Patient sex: M
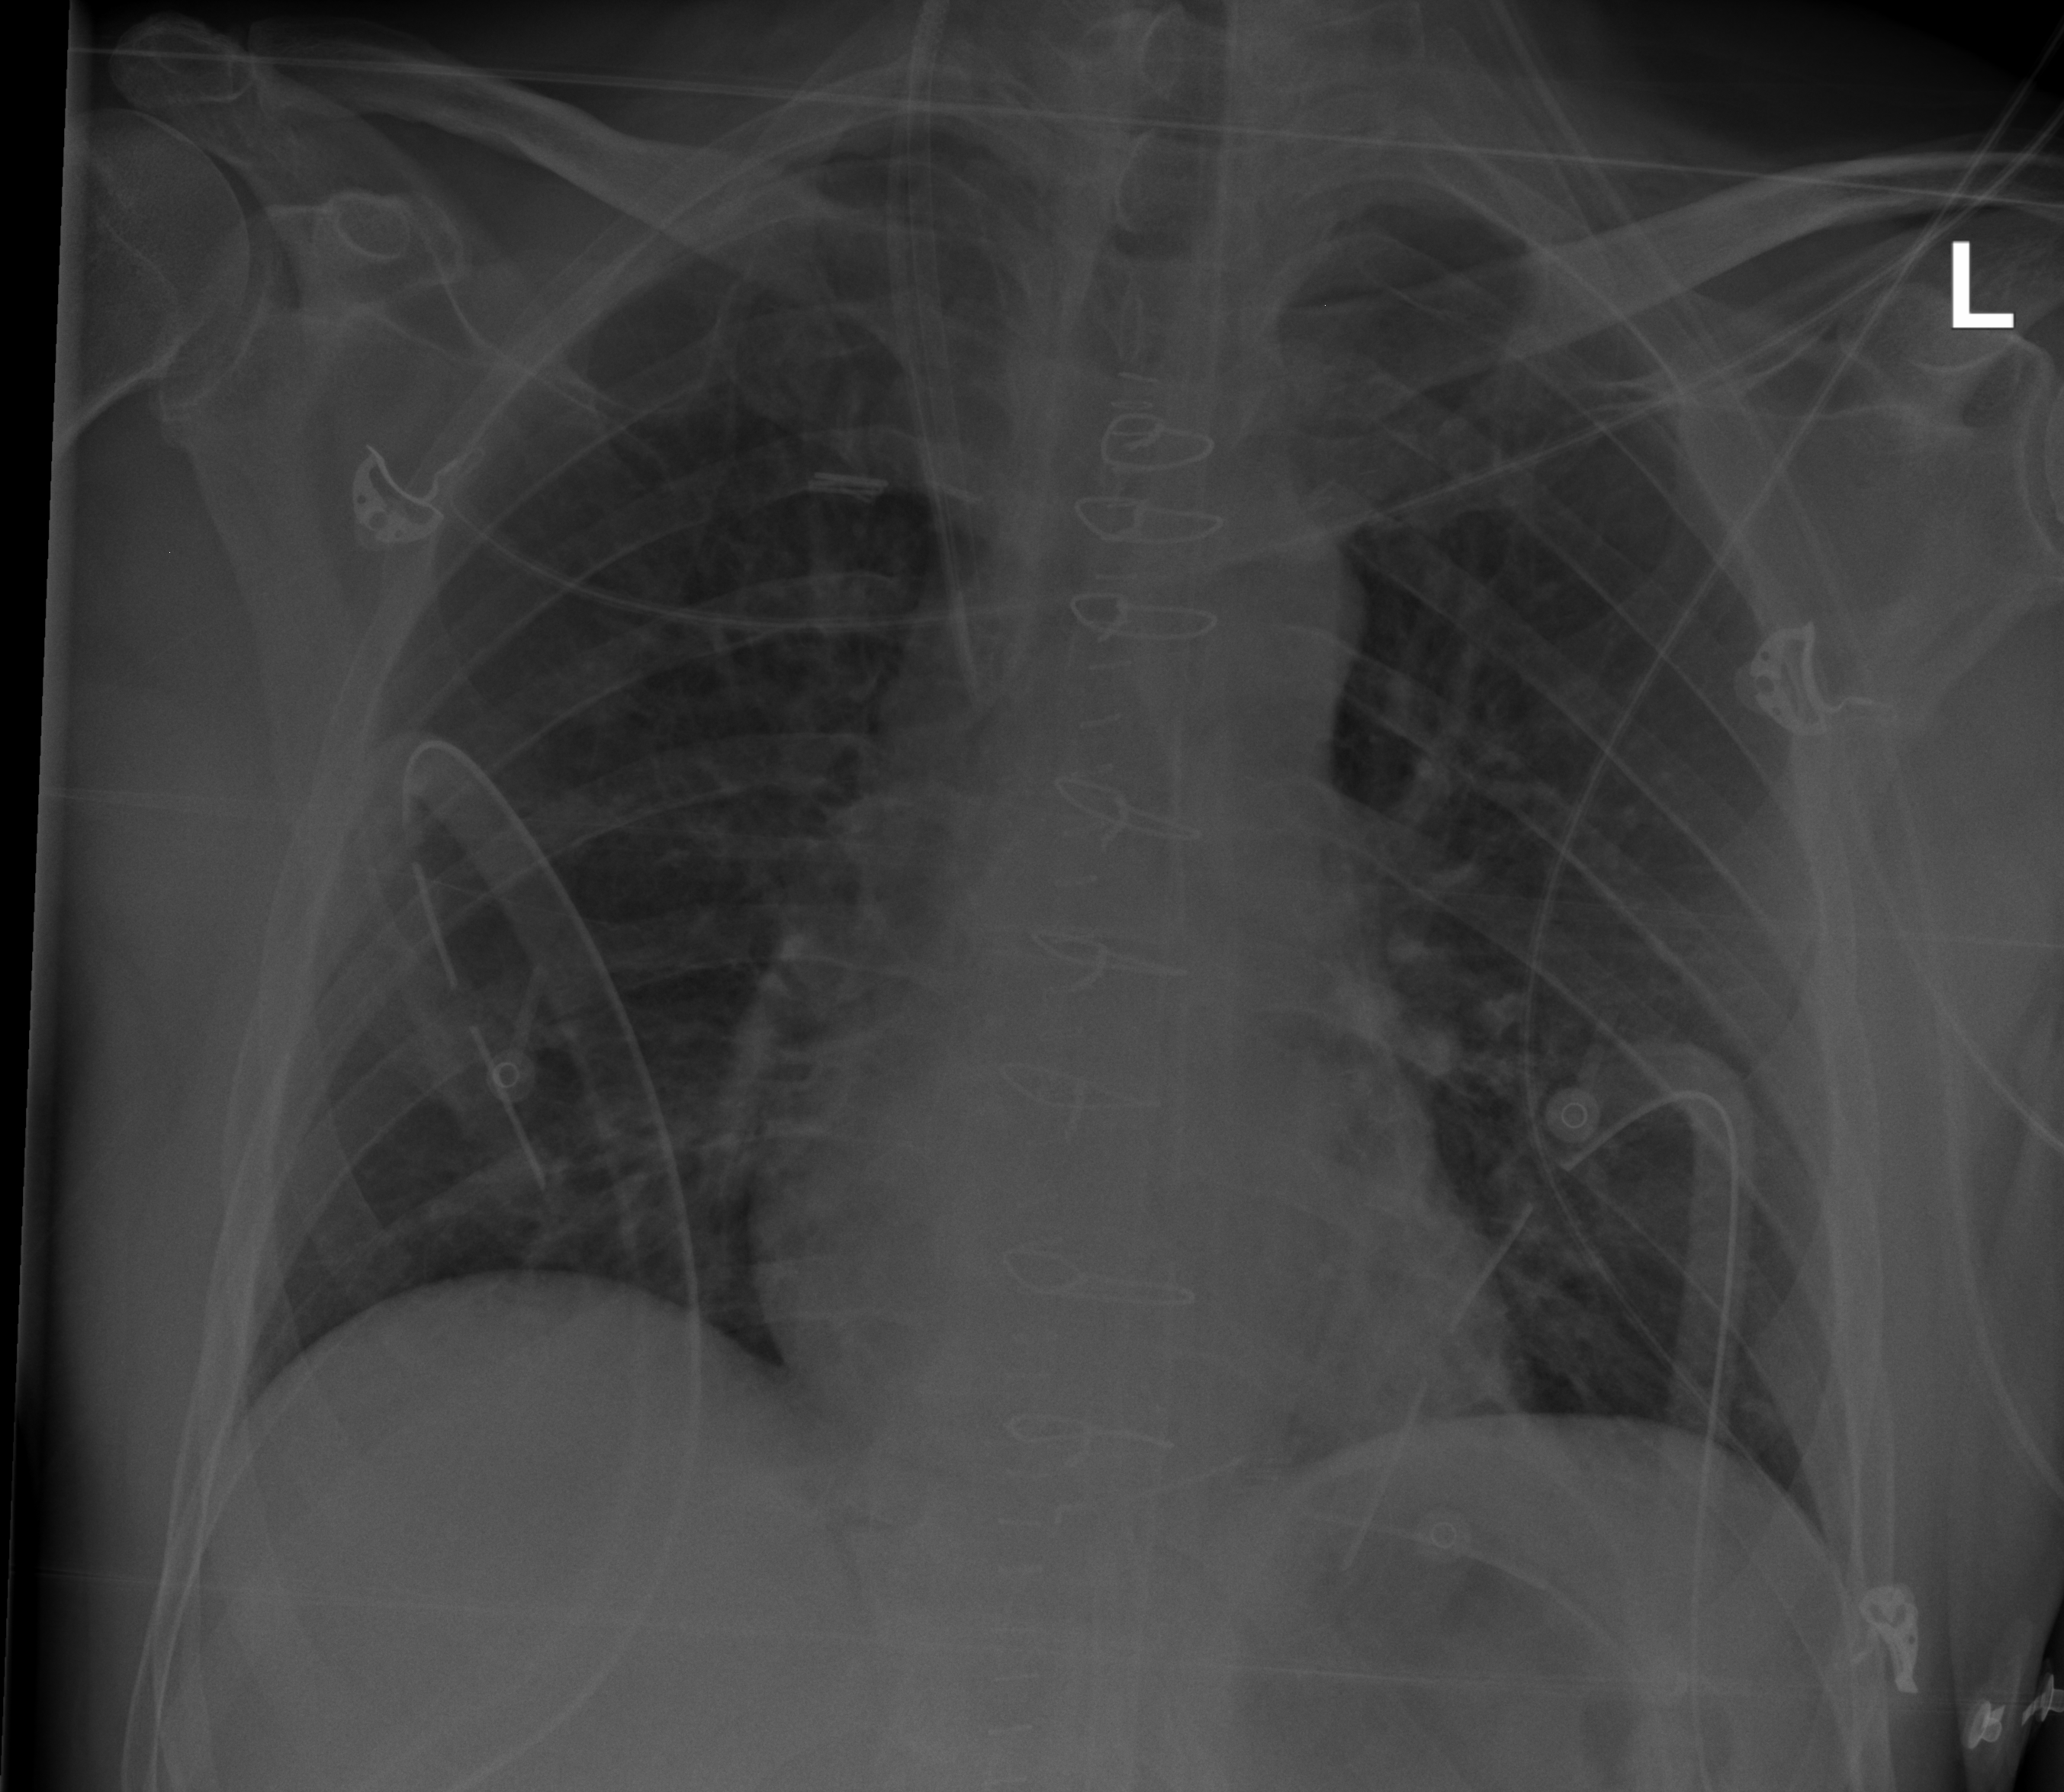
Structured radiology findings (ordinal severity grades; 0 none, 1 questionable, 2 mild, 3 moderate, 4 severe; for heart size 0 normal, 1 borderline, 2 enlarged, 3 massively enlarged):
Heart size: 0
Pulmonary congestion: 2
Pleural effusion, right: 0
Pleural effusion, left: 0
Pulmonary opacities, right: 0
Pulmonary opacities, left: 0
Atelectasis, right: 2
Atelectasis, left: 2